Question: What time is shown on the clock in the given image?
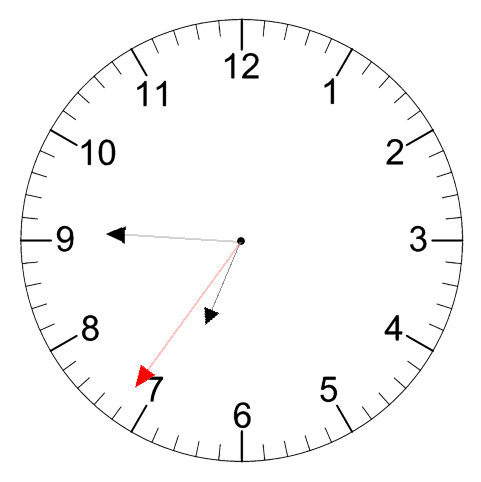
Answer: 06:45:36